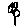
Label: flower